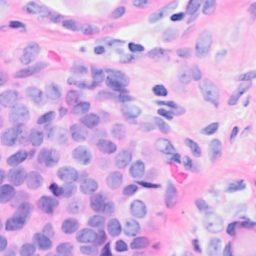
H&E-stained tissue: Breast